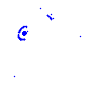
Particle: electron